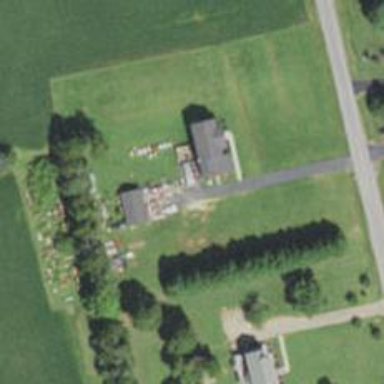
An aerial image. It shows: Driveway.